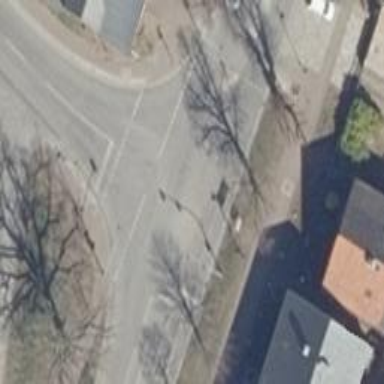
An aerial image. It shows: Road crossing with traffic signals.